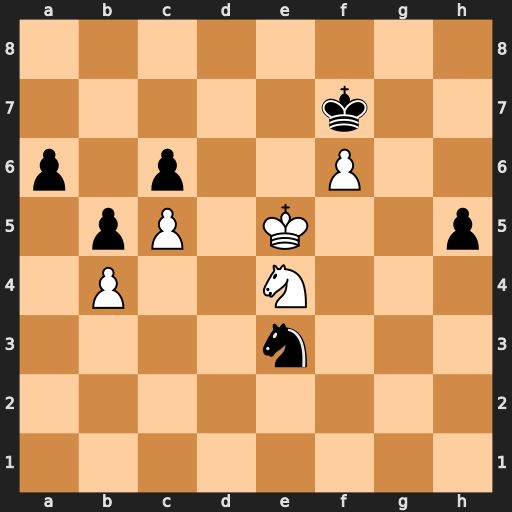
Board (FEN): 8/5k2/p1p2P2/1pP1K2p/1P2N3/4n3/8/8
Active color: w
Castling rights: -
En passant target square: -
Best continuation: Ng5+ Kg6 f7 Kg7 Kd6 h4 Kxc6 h3 Nxh3